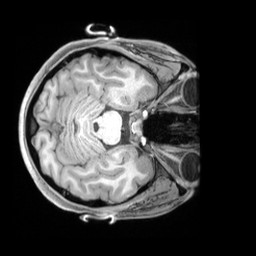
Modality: T1w
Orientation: axial
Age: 20
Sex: female
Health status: ill
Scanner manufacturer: siemens
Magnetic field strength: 3 T
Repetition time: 2.2 s
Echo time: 0.00218 s